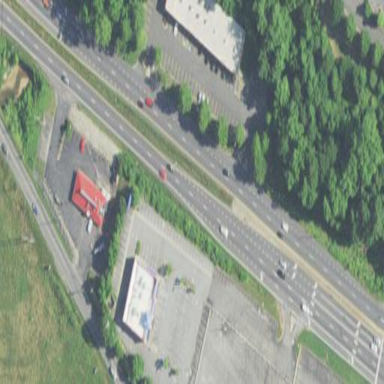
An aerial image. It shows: Asphalt surface in trunk highway area.